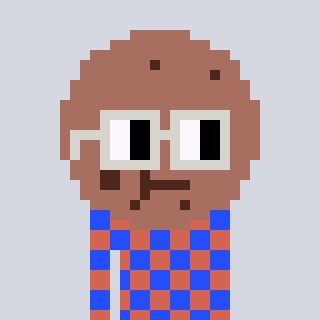
a pixel art character with square light gray glasses, a cookie-shaped head and a peachy-colored body on a cool background